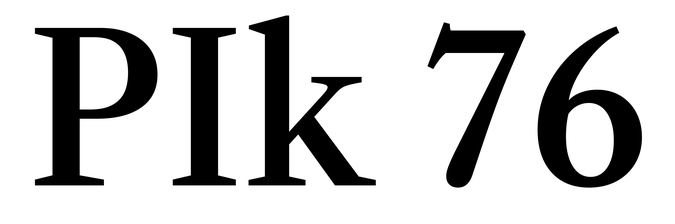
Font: LibreCaslonText_Medium